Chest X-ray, AP view. Patient: 57 years old, sex M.
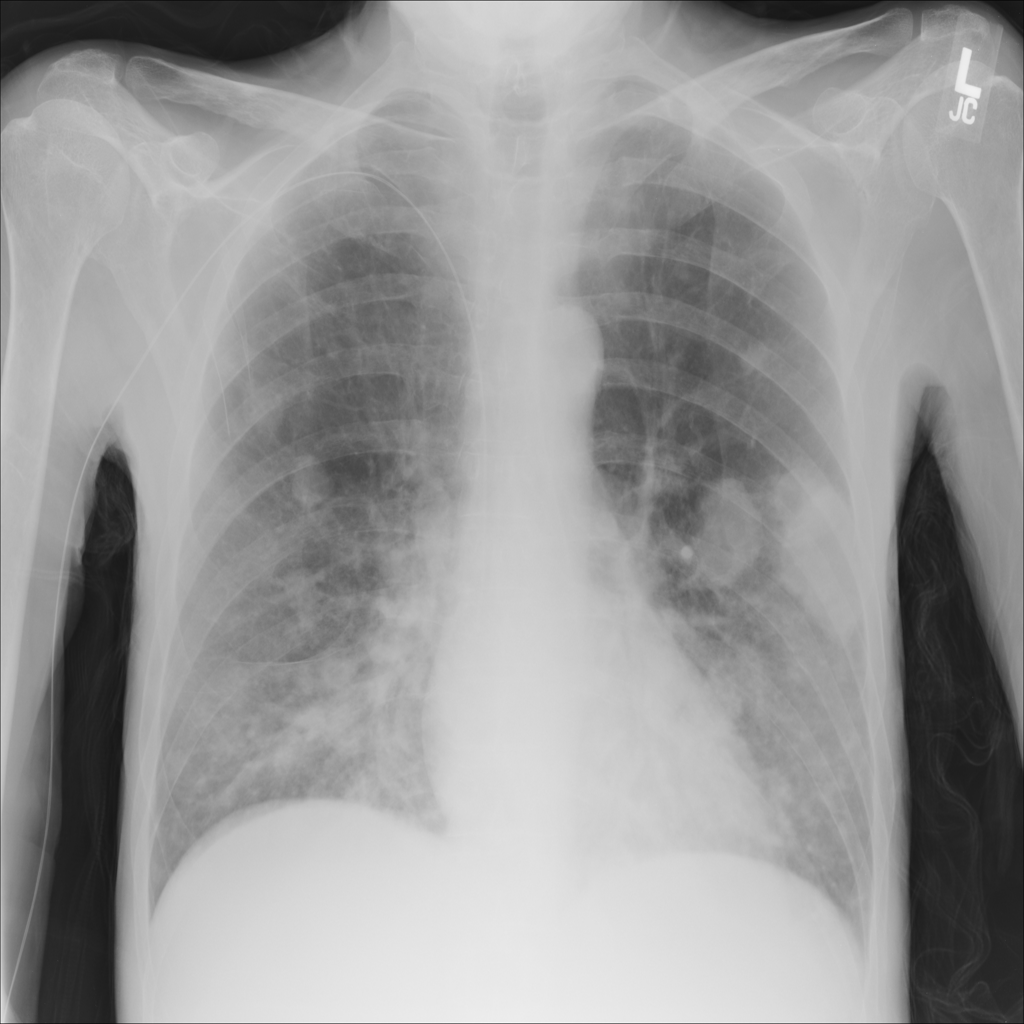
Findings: No Finding